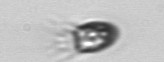
Label: Balanion